Question: Why I cannot add new alignment constraints on my scroll view ?

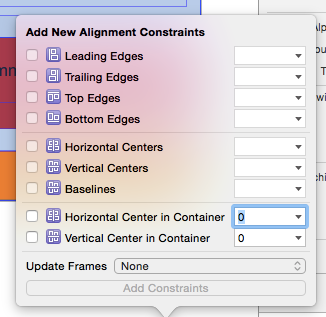
Answer: In order to add alignment constraints, you must select two or more items before pressing the button. This is how knows which two objects to align. You can select the items by dragging a box around them, or you can hold down and select the items.